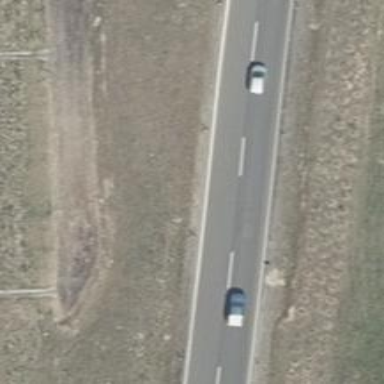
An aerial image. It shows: Asphalt motorway link.